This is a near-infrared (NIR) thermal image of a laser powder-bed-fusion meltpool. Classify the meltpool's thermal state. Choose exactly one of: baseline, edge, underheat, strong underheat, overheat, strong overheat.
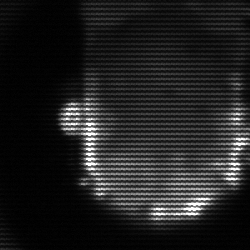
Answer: baseline